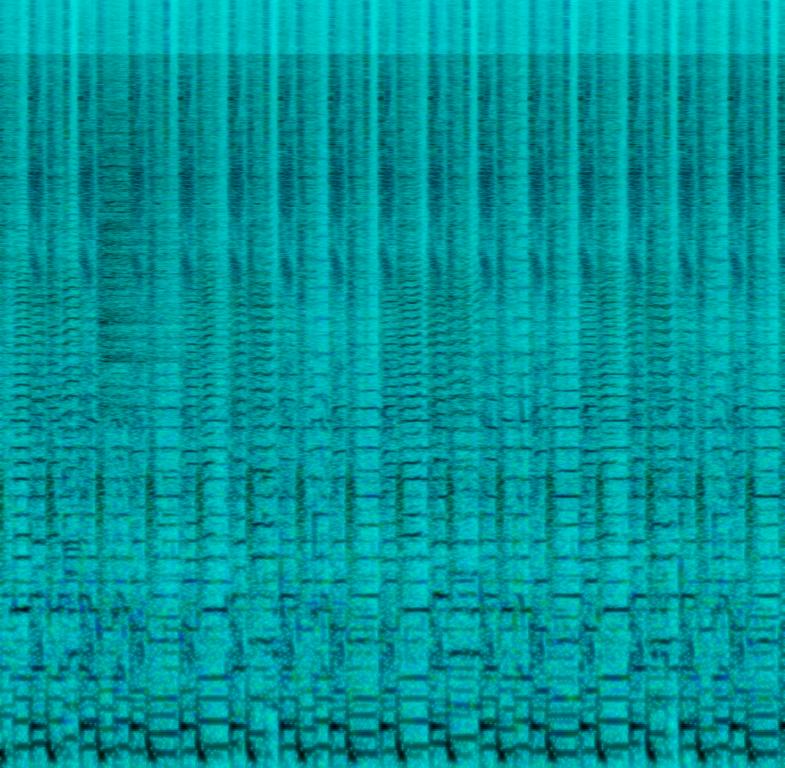
This instrumental folk music features the main melody being played on a saxophone and a bowed instrument like a rebab. Both instruments play the same melody. This is accompanied by hand claps at every count of the bar. A bass drum is played on every count of the bar. A tambourine is playing a rhythmic beat. A bass is playing the same melody as the saxophone at a lower octave. There are no voices in this song. This song can be played at a celebration party.